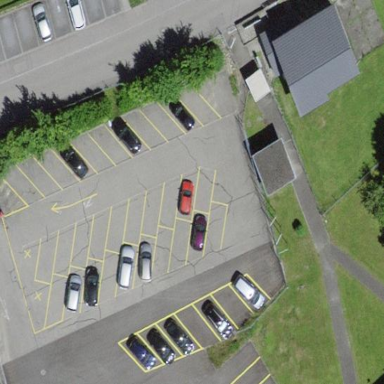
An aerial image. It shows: Asphalt parking aisle road for service vehicles.